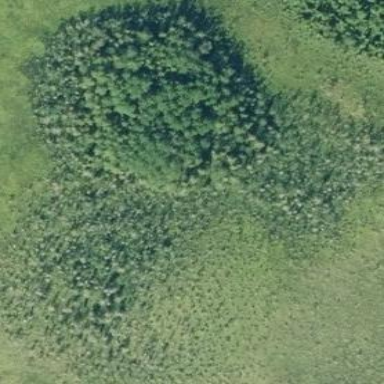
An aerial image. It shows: Evergreen needle-leaved woodland.